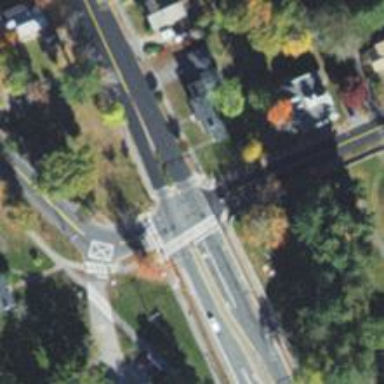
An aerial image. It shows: Marked road crossing.